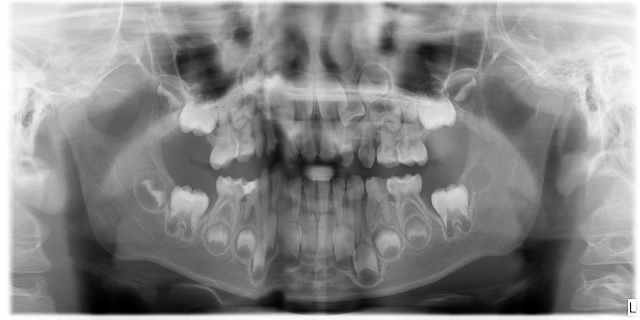
child